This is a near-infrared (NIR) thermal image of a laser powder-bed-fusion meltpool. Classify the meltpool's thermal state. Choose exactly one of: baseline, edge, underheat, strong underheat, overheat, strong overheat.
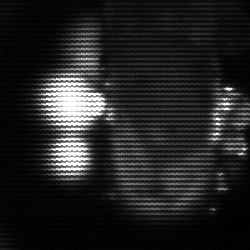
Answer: strong underheat